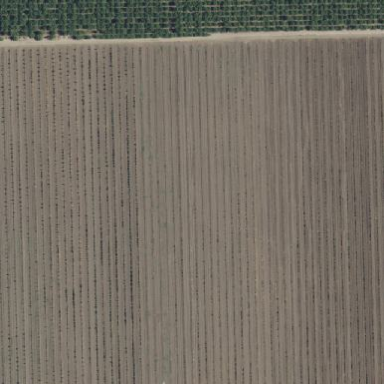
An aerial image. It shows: Orchard.